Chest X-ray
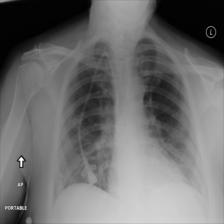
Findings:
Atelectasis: negative
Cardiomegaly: negative
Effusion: negative
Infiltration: negative
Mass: negative
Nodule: negative
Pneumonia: negative
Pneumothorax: negative
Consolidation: negative
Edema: negative
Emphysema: negative
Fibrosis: negative
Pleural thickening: negative
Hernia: negative